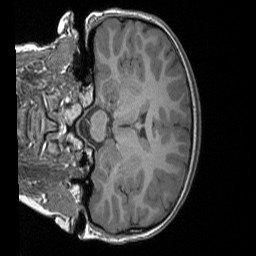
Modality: T1w
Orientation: coronal
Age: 9
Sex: male
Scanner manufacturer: siemens
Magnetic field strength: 3 T
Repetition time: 1.65 s
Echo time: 0.00203 s